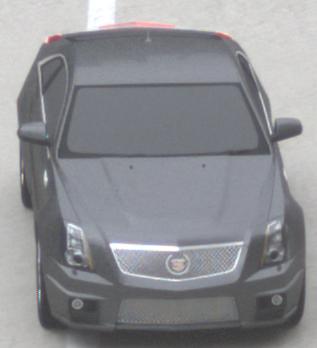
Make: Cadillac
Model: CTS-V
Detailed model: CTS-V (II) Limousine
Model produced from: 2008/11
Model produced until: 2010/12
Doors: 4
Color: gray
Road condition: dry road
Daytime: morning or afternoon
Contrast: low contrast